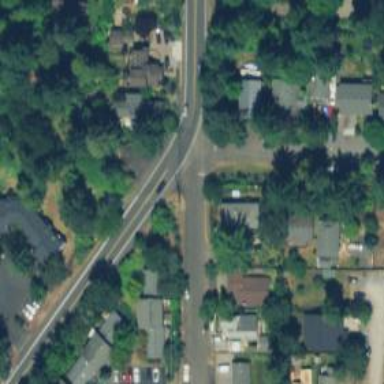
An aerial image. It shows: Secondary road with sidewalk on the left.